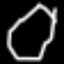
Label: octagon